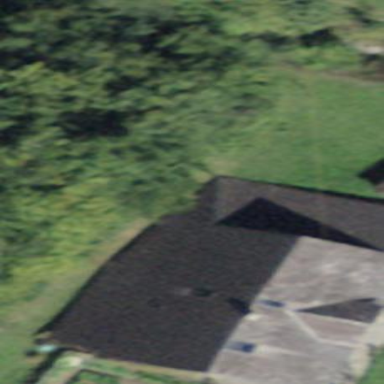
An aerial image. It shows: Farm building.